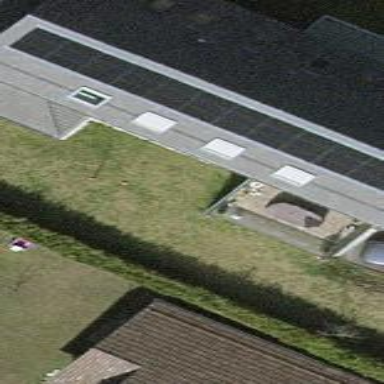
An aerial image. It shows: Simple house.